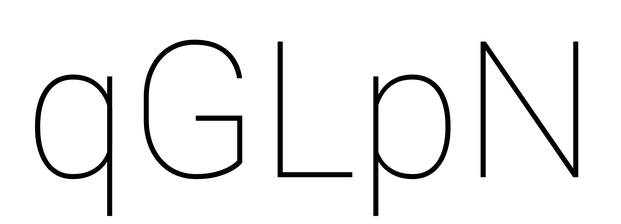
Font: Roboto_Thin